Question: I'm experiencing a weird problem in a RelativeLayout in Android. How can I set the TextView height to the middle of those ImageViews? I already tried things like centerHorizontal=true but it didn't work!
Thanks for helping me out!
'''
<RelativeLayout
android:layout_width="fill_parent"
android:layout_height="wrap_content"
android:layout_gravity="center_vertical"
android:paddingLeft="@dimen/spacing_small"
android:paddingRight="@dimen/spacing_small">
<ImageButton
android:id="@+id/likeButton"
android:padding="@dimen/spacing_xsmall"
android:background="?selectableItemBackgroundBorderless"
android:src="@drawable/ic_like"
android:adjustViewBounds="true"
android:contentDescription="@string/npl_title"
android:scaleType="fitXY"
android:layout_width="48dp"
android:layout_height="48dp"/>
<TextView
android:id="@+id/likeCounts"
android:textColor="@color/colorPrimaryDark"
android:layout_width="wrap_content"
android:layout_height="48dp"
android:layout_toRightOf="@id/likeButton"
android:layout_toEndOf="@id/likeButton"
android:singleLine="true"
android:includeFontPadding="false"
android:text="50 likes"/>
<ImageButton
android:id="@+id/commentButton"
android:padding="@dimen/spacing_xsmall"
android:background="?selectableItemBackgroundBorderless"
android:src="@drawable/ic_comment"
android:adjustViewBounds="true"
android:scaleType="fitXY"
android:layout_width="48dp"
android:layout_toRightOf="@id/likeCounts"
android:layout_toEndOf="@id/likeCounts"
android:contentDescription="@string/npl_title"
android:layout_height="48dp"/>
<TextView
android:id="@+id/commentCounts"
android:layout_width="wrap_content"
android:layout_height="48dp"
android:layout_gravity="center_vertical"
android:singleLine="true"
android:includeFontPadding="false"
android:layout_toRightOf="@id/commentButton"
android:layout_toEndOf="@id/commentButton"
android:text="50 comments"/>
<ImageButton
android:id="@+id/shareButton"
android:gravity="end"
android:padding="@dimen/spacing_xsmall"
android:background="?selectableItemBackgroundBorderless"
android:adjustViewBounds="true"
android:contentDescription="@string/npl_title"
android:scaleType="fitXY"
android:layout_width="48dp"
android:layout_height="48dp"
android:layout_toRightOf="@id/commentCounts"
android:layout_toEndOf="@id/commentCounts"
android:src="@drawable/ic_share" />
</RelativeLayout>
'''
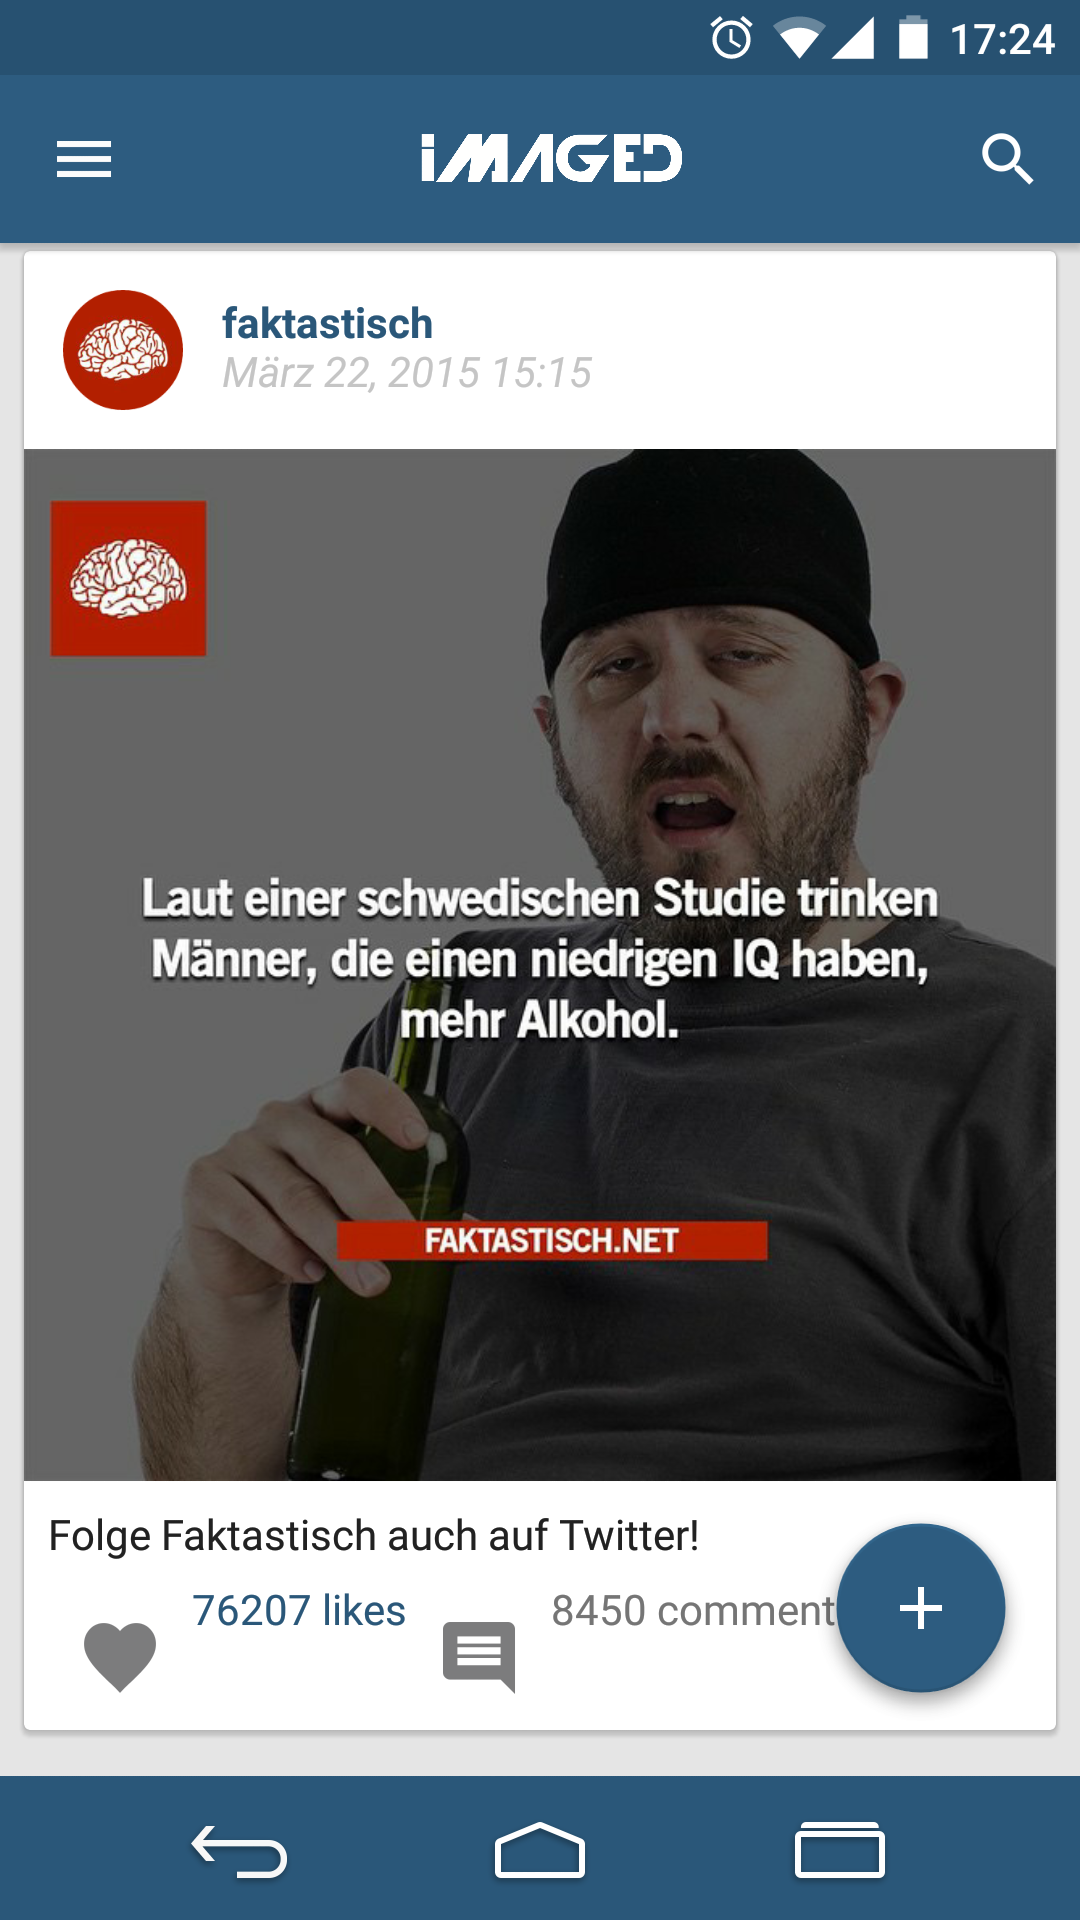
Answer: Make height of 'TextView' to 'wrap_content' and then set 'android:layout_centerVertical="true"' to the 'TextView'